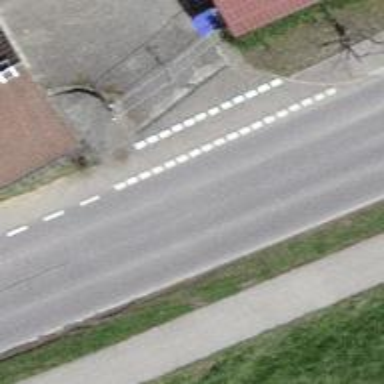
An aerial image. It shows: Secondary road with asphalt surface. There is cycle track on the right side of the road.